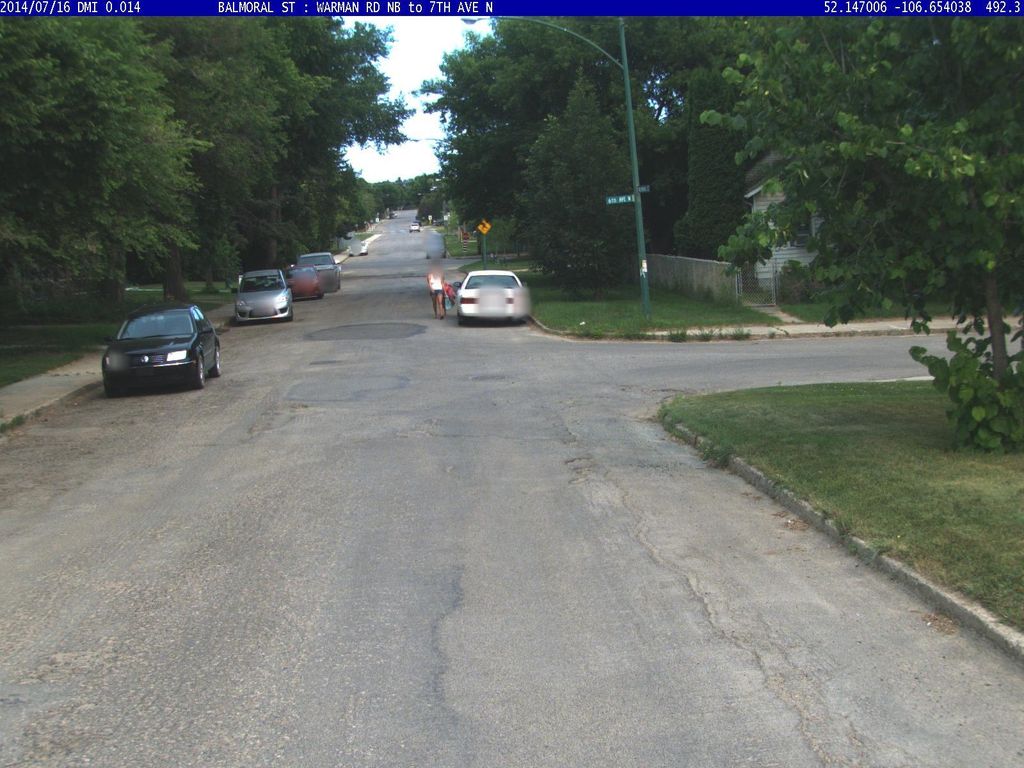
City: saskatoon